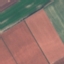
Land use / land cover: AnnualCrop